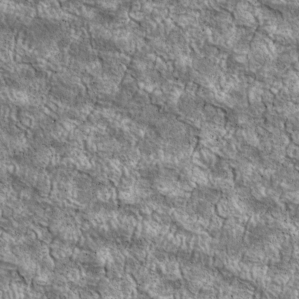
Label: non_frost